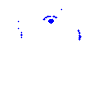
Particle: electron